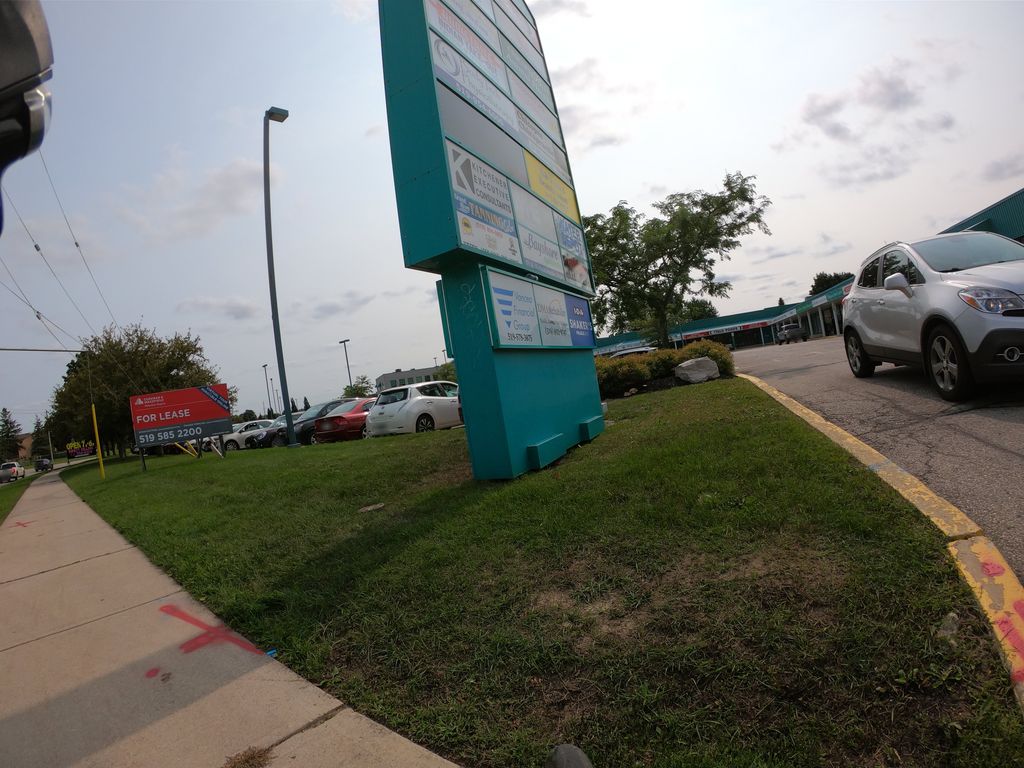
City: kitchener-waterloo